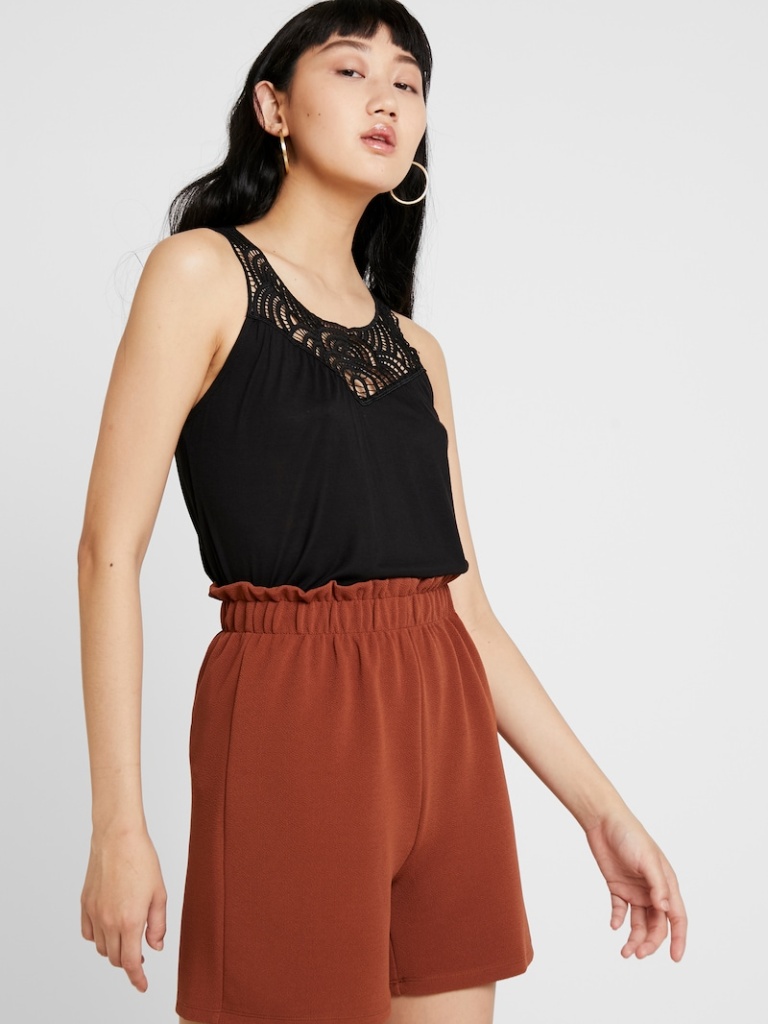
cotton loose sleeveless hip length Fully Tucked in scoop blouse